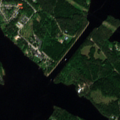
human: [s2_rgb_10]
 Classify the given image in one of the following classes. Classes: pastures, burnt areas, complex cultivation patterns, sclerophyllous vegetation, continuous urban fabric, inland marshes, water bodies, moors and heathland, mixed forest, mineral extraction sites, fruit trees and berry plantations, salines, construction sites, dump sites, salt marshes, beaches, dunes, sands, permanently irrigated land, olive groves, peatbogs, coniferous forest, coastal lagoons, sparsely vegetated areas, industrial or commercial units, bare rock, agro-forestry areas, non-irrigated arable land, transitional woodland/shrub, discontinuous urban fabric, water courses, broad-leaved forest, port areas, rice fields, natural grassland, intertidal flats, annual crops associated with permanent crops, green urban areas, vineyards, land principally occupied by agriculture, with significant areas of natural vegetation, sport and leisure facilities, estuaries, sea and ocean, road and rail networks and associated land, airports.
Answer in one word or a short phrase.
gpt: discontinuous urban fabric, coniferous forest, mixed forest, water bodies